Interaction volume radius: 5 \u00c5
Interaction volume height: 20 \u00c5
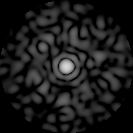
Disorder parameter: 0.7907